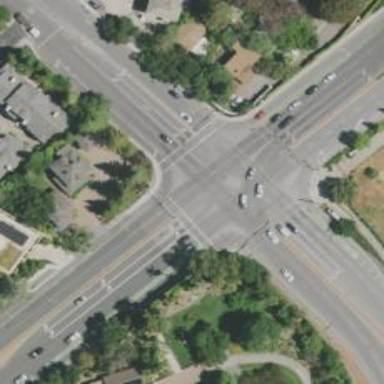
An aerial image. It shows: Marked crossing on footway.